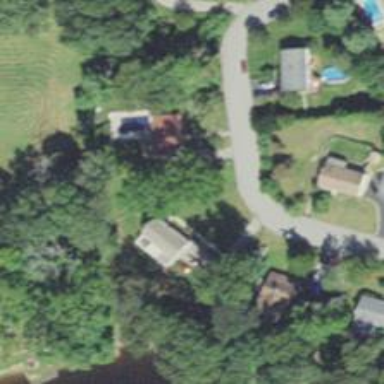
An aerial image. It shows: Residential driveway designated as service road.